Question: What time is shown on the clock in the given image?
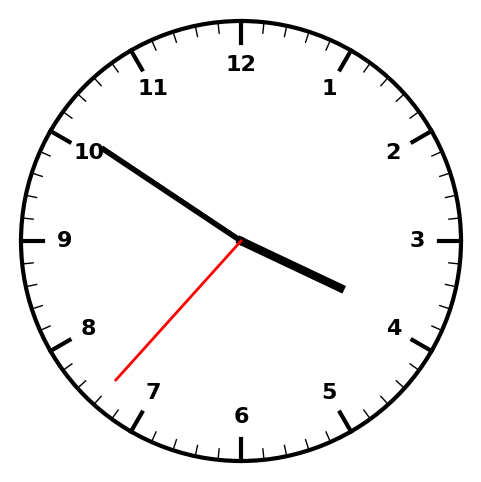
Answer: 03:50:37